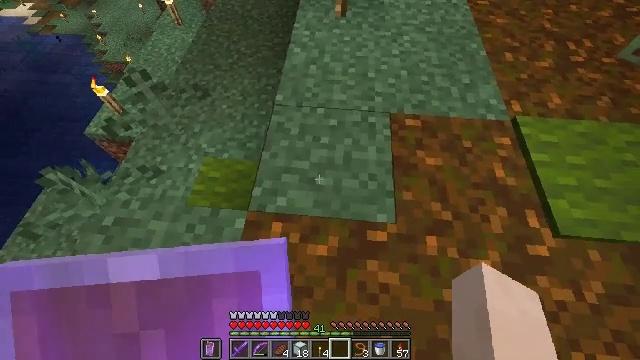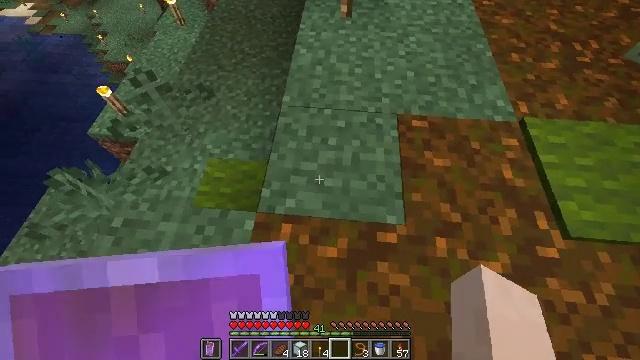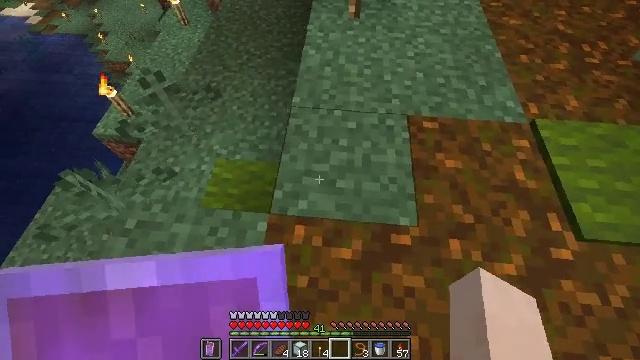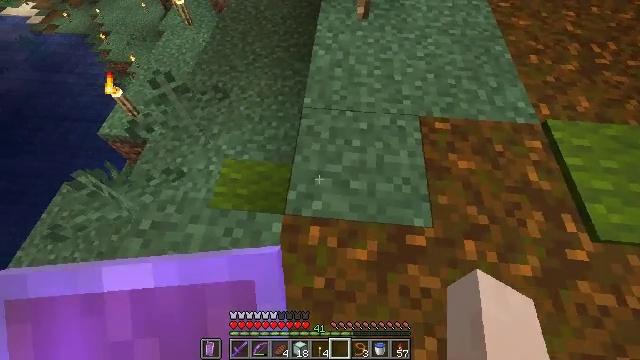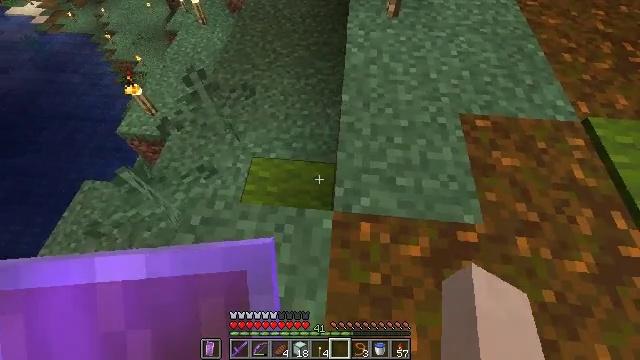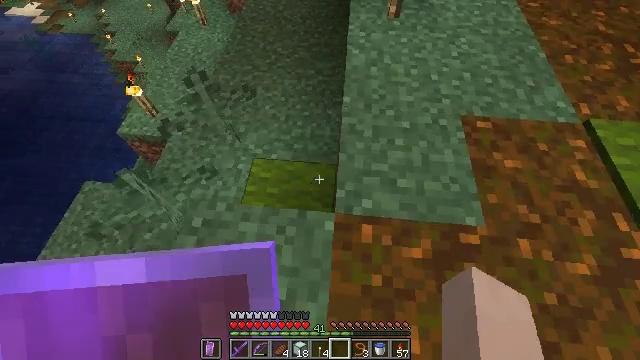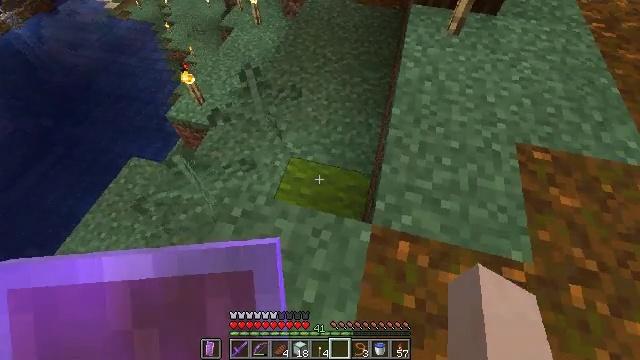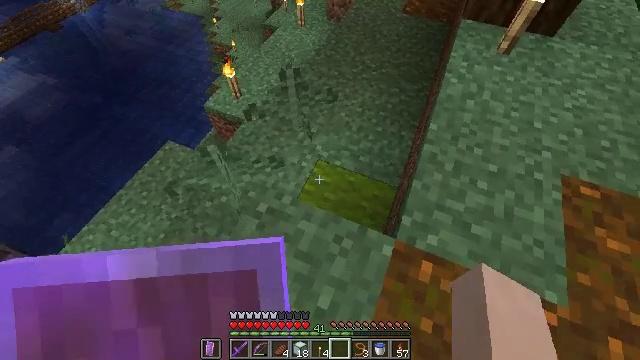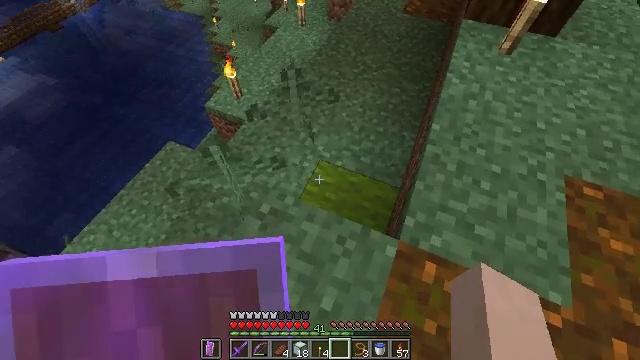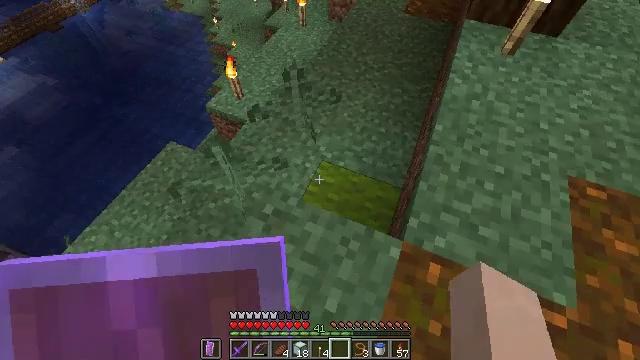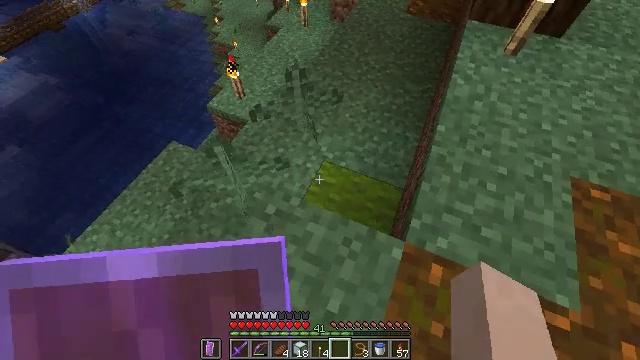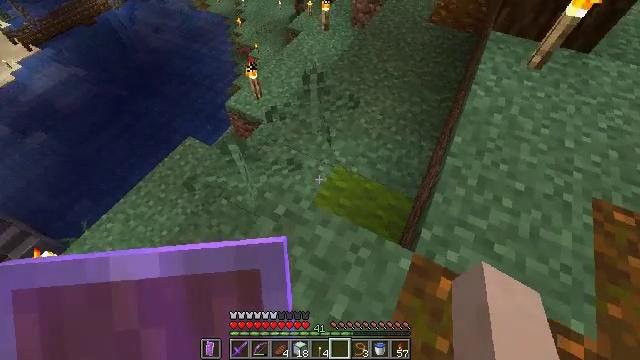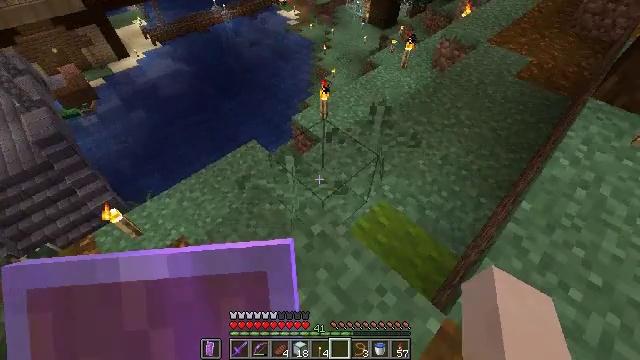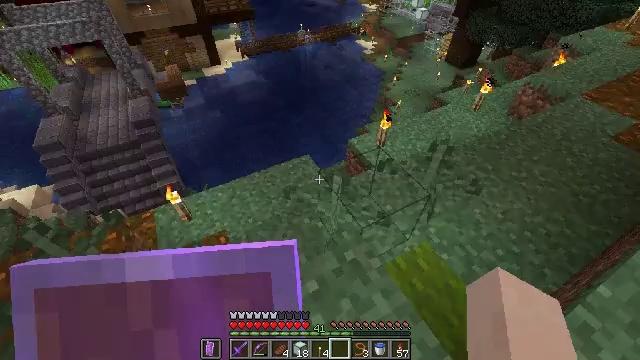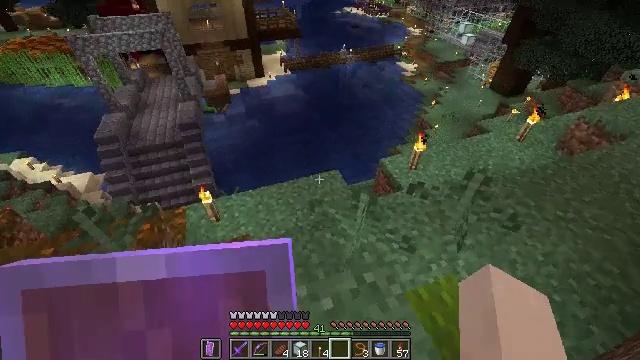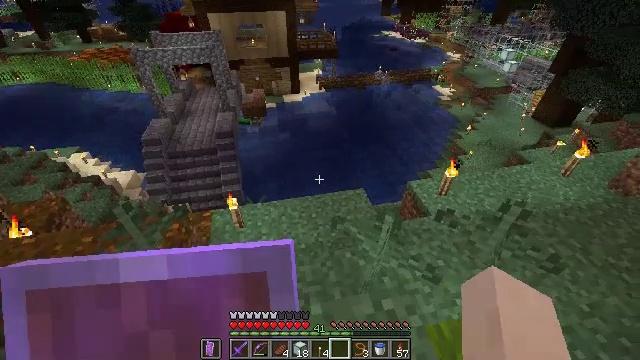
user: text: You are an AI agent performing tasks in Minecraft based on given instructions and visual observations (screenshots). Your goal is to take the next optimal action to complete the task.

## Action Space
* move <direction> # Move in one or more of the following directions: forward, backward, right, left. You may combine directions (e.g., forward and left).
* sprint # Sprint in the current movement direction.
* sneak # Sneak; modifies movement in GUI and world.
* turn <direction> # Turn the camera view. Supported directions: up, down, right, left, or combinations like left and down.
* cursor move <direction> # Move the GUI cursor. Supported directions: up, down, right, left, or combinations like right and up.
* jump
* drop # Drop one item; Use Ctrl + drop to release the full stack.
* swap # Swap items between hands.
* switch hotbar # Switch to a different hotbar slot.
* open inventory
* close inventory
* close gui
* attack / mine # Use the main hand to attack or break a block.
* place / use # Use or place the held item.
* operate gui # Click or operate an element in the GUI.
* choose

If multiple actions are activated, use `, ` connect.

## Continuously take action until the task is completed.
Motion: motion action
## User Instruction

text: Make a green carpet with wool at the crafting table.
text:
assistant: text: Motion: move left
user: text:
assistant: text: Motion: move left
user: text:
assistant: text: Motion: move left
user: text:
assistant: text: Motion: move left
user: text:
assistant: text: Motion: no_op
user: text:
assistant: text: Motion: turn left and up
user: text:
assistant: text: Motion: turn left
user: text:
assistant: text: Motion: no_op
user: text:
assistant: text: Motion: no_op
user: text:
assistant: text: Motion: no_op
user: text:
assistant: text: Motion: turn left
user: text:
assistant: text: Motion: turn left and up
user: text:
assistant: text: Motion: turn left and up
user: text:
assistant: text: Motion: turn left and up
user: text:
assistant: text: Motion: turn left and up
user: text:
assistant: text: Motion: no_op
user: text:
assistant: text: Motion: no_op
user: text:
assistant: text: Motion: no_op
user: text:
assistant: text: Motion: no_op
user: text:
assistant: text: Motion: no_op
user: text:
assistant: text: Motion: no_op
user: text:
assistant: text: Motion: no_op
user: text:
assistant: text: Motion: no_op
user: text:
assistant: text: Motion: turn left
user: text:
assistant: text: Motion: turn left and up
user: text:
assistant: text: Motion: turn left and up
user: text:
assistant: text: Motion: no_op
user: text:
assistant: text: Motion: move forward
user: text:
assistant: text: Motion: move forward, turn left and up
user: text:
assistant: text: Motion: move forward